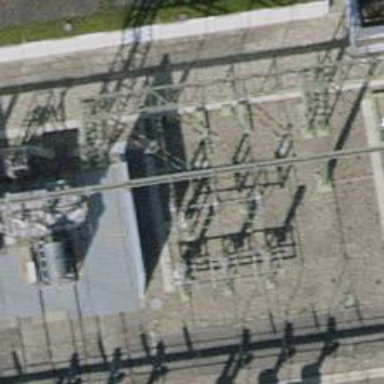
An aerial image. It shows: Three power lines with cables.